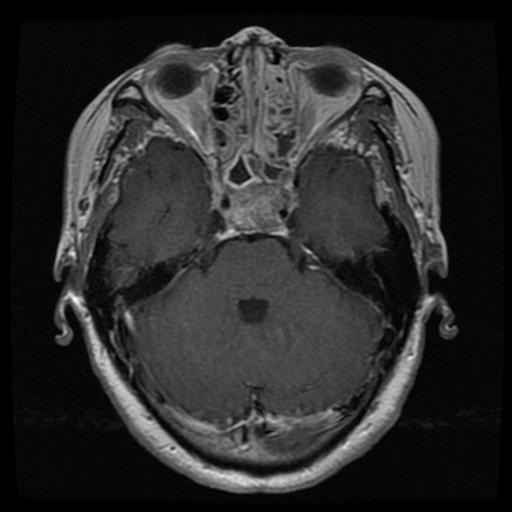
Label: pituitary